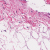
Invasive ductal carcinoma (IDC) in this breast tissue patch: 0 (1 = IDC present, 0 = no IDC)